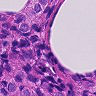
Metastatic tissue present: yes